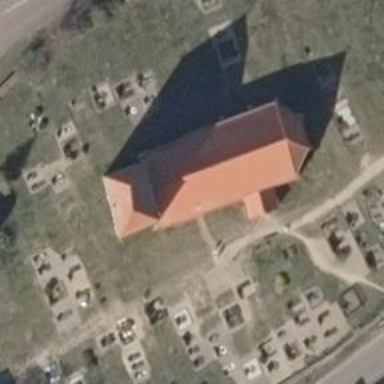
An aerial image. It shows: Cemetery.